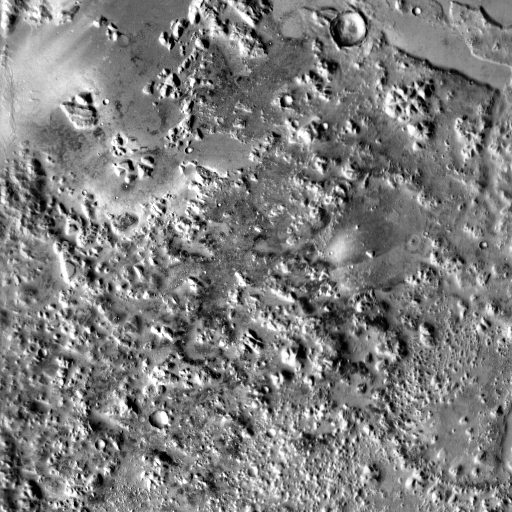
Crater classes present: Background, Other, Buried